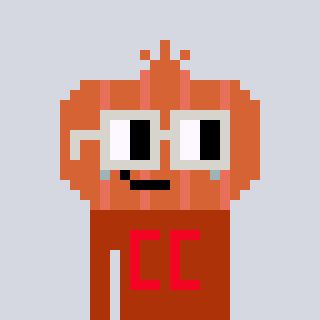
a pixel art character with square light gray glasses, a onion-shaped head and a hotbrown-colored body on a cool background